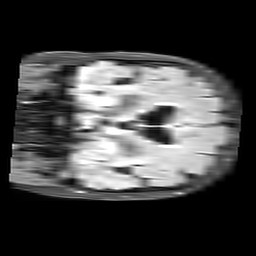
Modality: FLAIR
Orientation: coronal
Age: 72
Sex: female
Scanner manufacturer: philips
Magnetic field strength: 3 T
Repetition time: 11 s
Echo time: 0.125 s